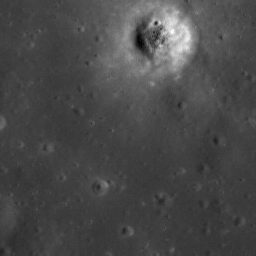
Host type: background_regolith
Lunar coordinates: latitude nan, longitude nan